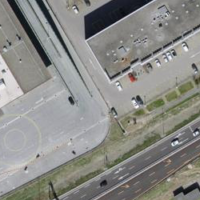
EUNIS habitat code: 54
Species observed at this site:
Senecio ovatus